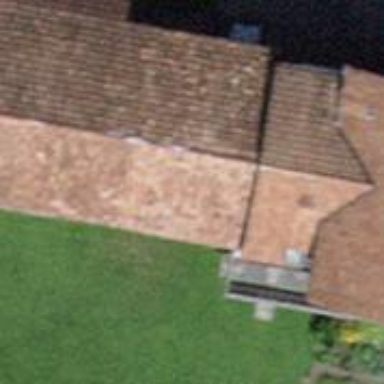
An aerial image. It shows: Farm building.